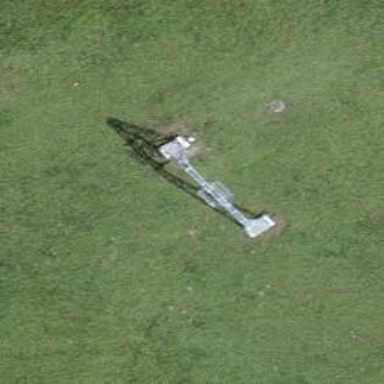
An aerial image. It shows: Pylon used for aerialway.